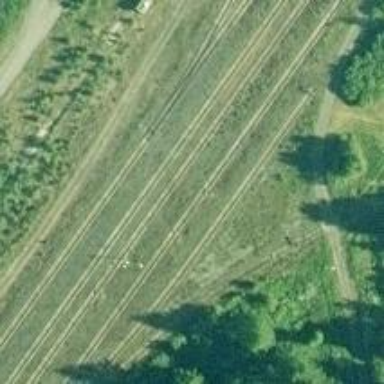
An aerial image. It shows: Wedge is used for the railway derail.